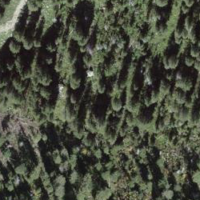
EUNIS habitat code: 43
Species observed at this site:
Rubus saxatilis